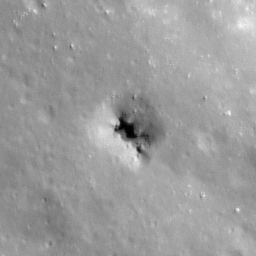
Pit: Stevinus 15
Host crater: Stevinus
Host type: impact_melt
Lunar coordinates: latitude -32.357, longitude 54.943